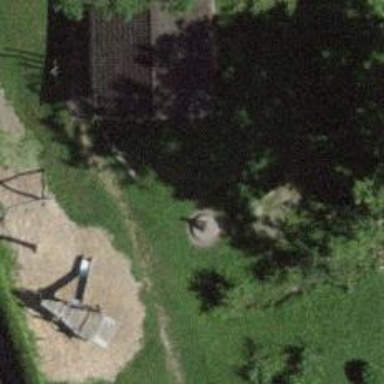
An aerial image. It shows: Playground area for leisure activities on the land.